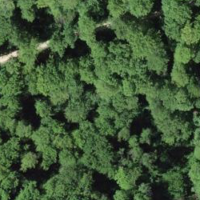
EUNIS habitat code: 41
Species observed at this site:
Cardamine heptaphylla